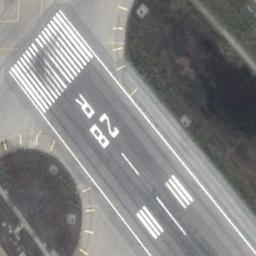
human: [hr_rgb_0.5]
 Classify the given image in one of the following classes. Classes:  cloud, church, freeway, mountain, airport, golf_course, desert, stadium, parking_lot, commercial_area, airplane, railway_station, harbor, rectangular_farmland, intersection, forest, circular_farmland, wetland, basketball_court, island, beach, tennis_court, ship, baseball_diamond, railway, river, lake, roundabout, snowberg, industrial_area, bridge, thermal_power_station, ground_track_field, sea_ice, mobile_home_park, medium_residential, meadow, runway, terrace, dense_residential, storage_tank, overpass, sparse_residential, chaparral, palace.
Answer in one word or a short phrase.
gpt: runway